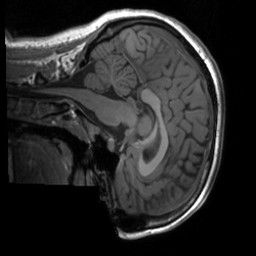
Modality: T1w
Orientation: sagittal
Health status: healthy
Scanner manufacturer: siemens
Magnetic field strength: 3 T
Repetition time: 1.9 s
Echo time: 0.00226 s